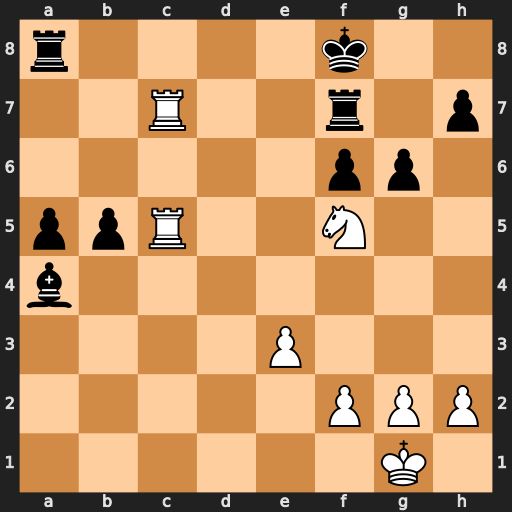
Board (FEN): r4k2/2R2r1p/5pp1/ppR2N2/b7/4P3/5PPP/6K1
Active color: w
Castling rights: -
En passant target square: -
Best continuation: Rc8+ Rxc8 Rxc8#